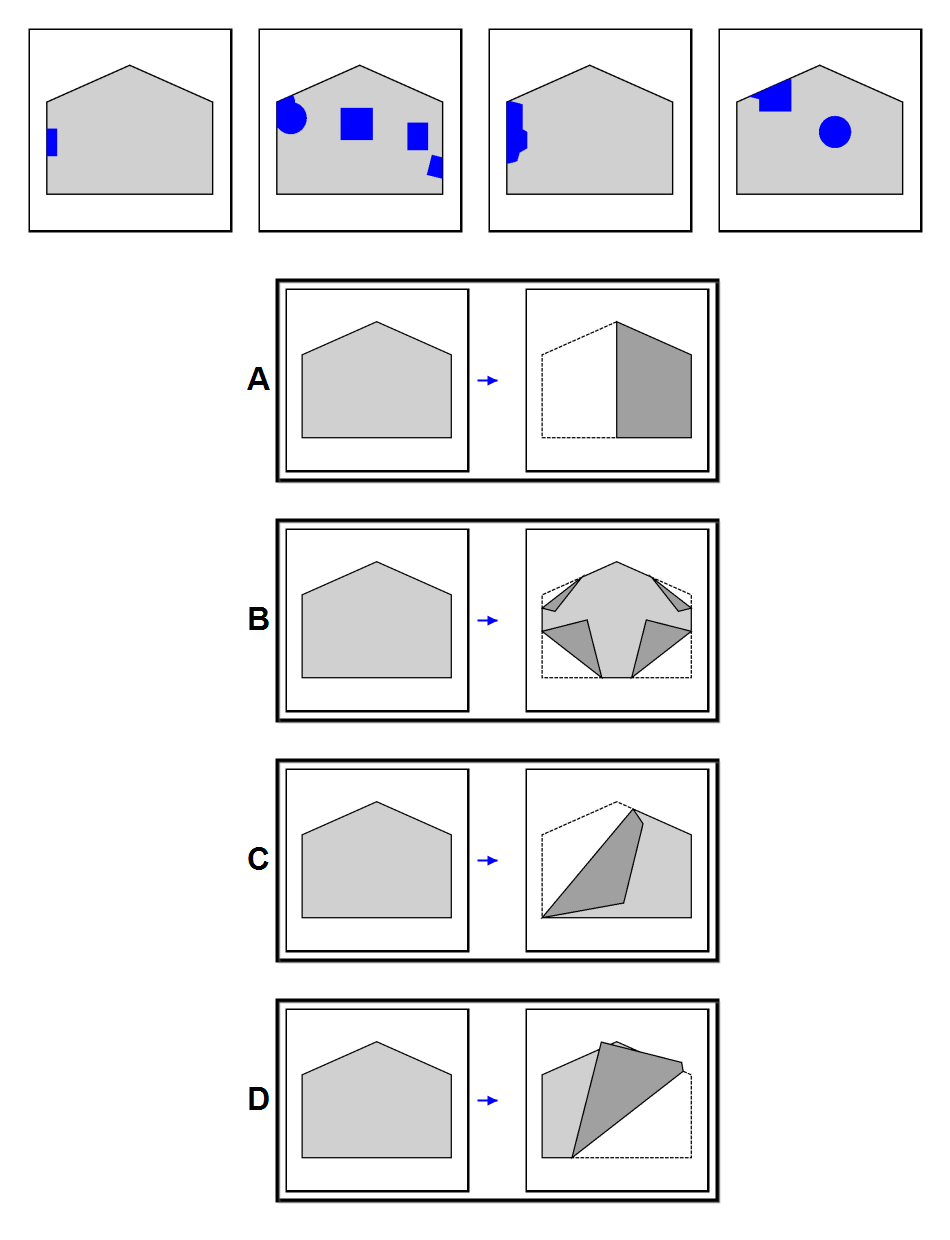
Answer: B